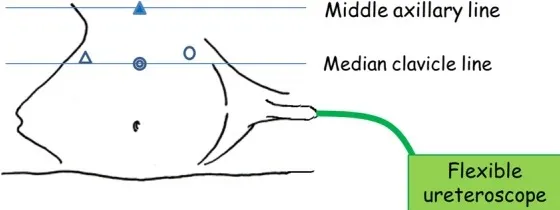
It shows positions of the patient and the positions of trocars. : camera port (12 mm),. : left hand for operator (7 mm), : right hand for operator (7 mm),. : 7 mm port for assistant. Flexible ureteroscope was inserted in a right-sided position.
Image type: radiology (x_ray)